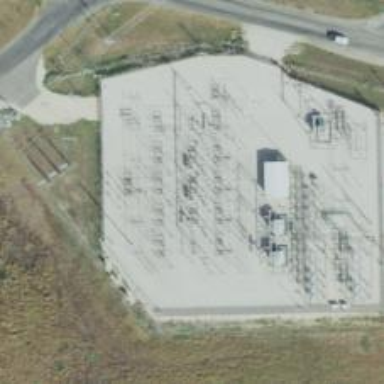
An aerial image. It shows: Switch for power supply.